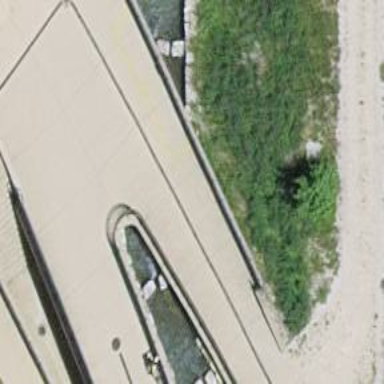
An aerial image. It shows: Fish pass along the waterway.